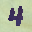
Label: 4